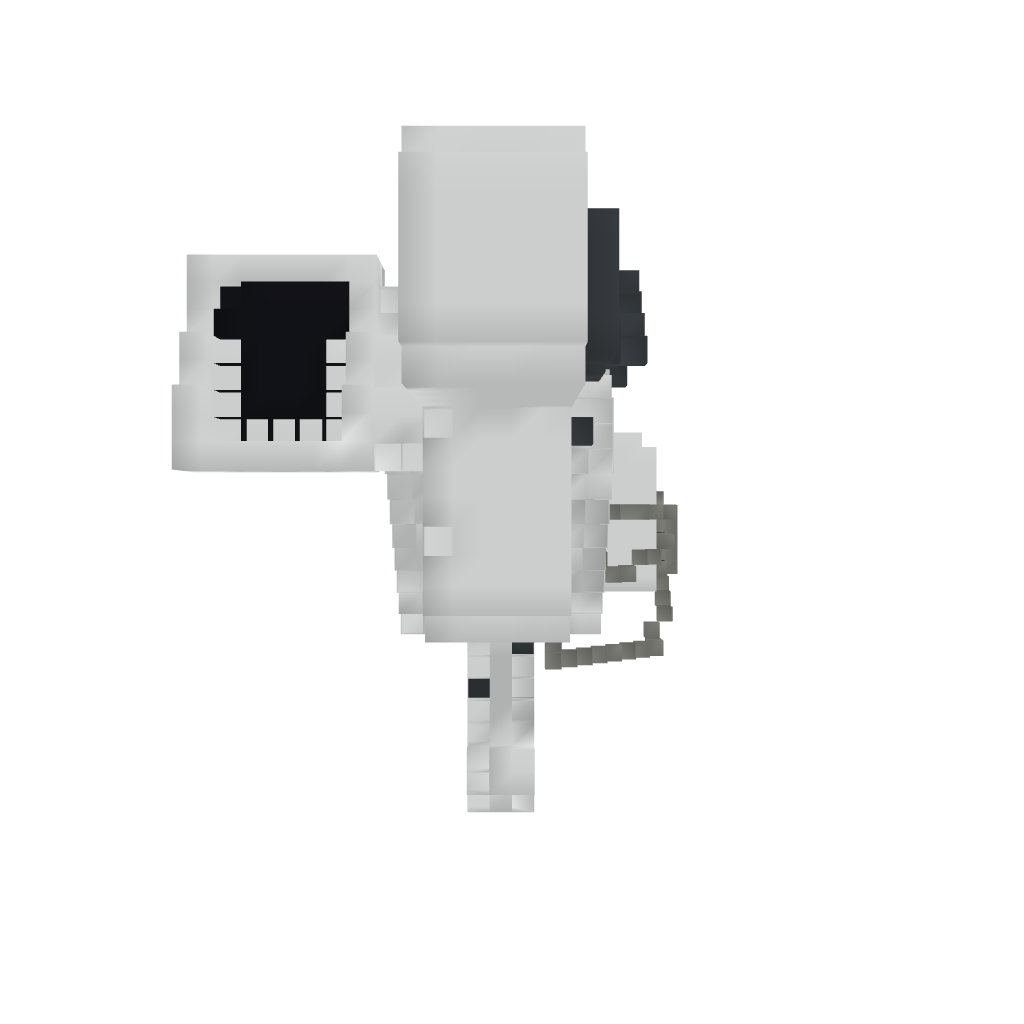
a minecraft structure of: Dubstep Gun